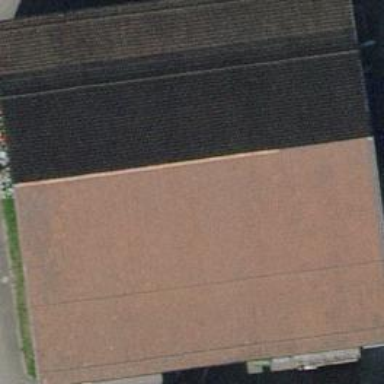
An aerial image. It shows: Gabled roof farm auxiliary building with pitched roof.